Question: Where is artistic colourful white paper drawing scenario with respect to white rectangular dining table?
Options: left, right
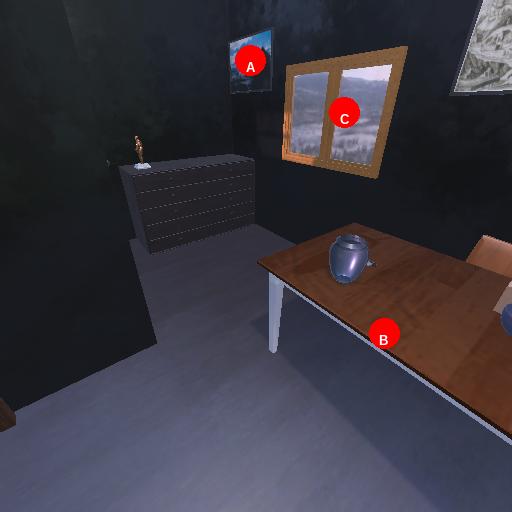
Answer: left